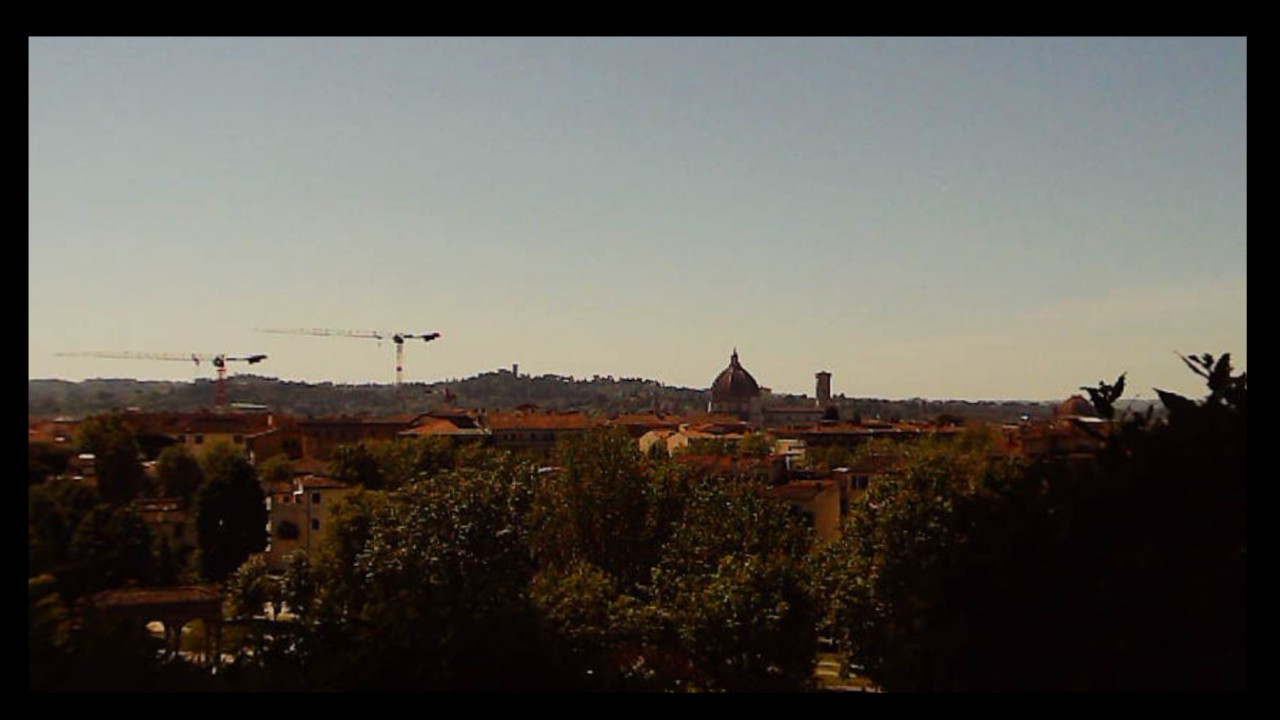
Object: DarwinFPV cineape20